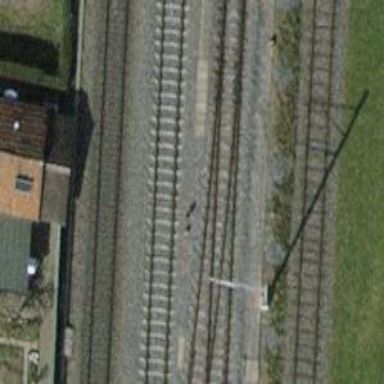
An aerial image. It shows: Railway switch.